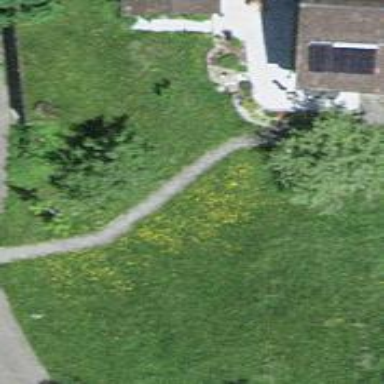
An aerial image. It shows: Path.